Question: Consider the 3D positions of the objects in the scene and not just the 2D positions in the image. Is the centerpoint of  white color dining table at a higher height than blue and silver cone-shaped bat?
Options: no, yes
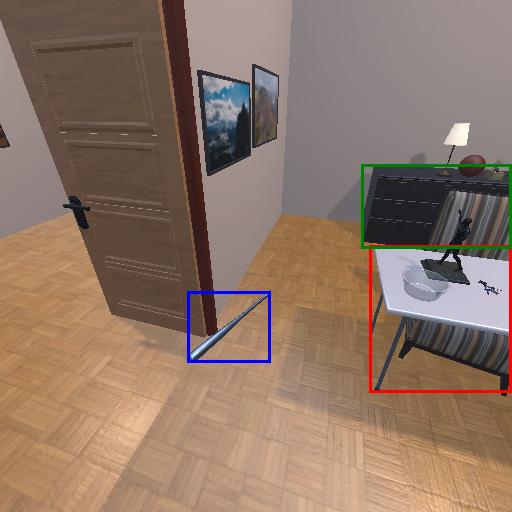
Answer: no